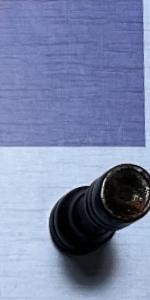
Label: Rook_Black